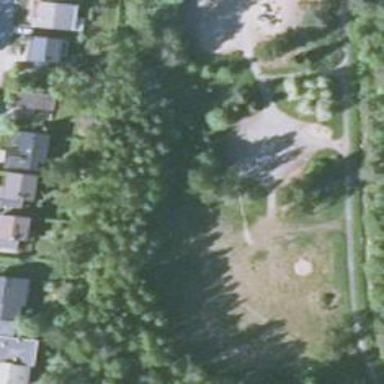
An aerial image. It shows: Recreation ground.